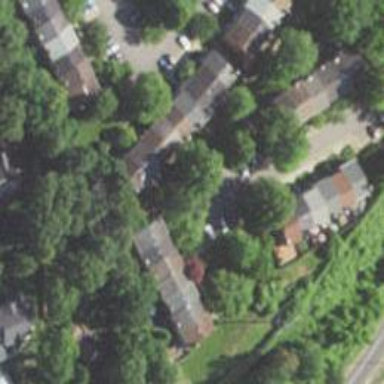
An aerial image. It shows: Terrace building.